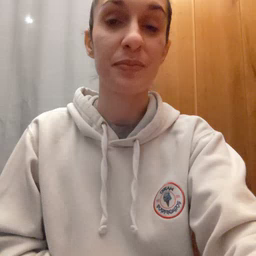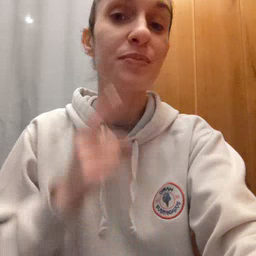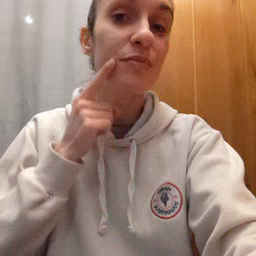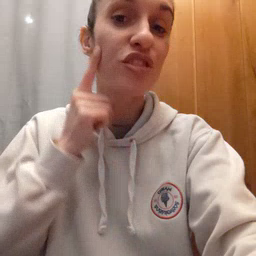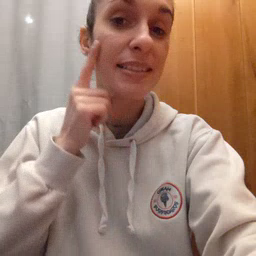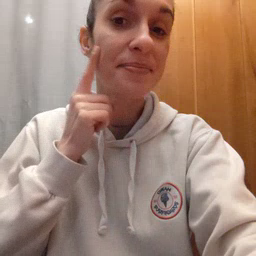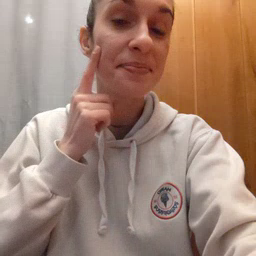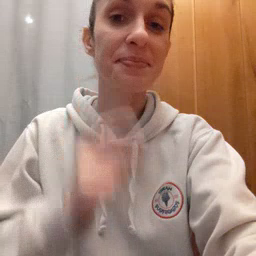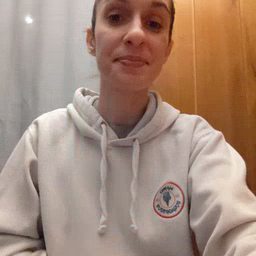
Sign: cheek